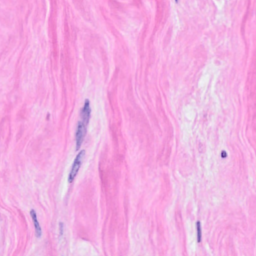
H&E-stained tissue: Breast